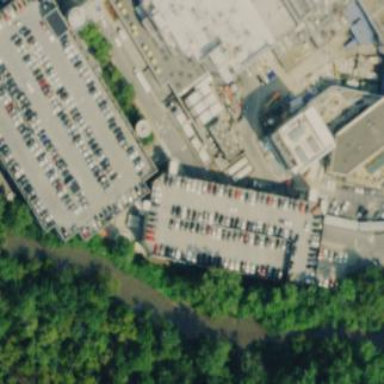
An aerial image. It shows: Multi-storey parking building.